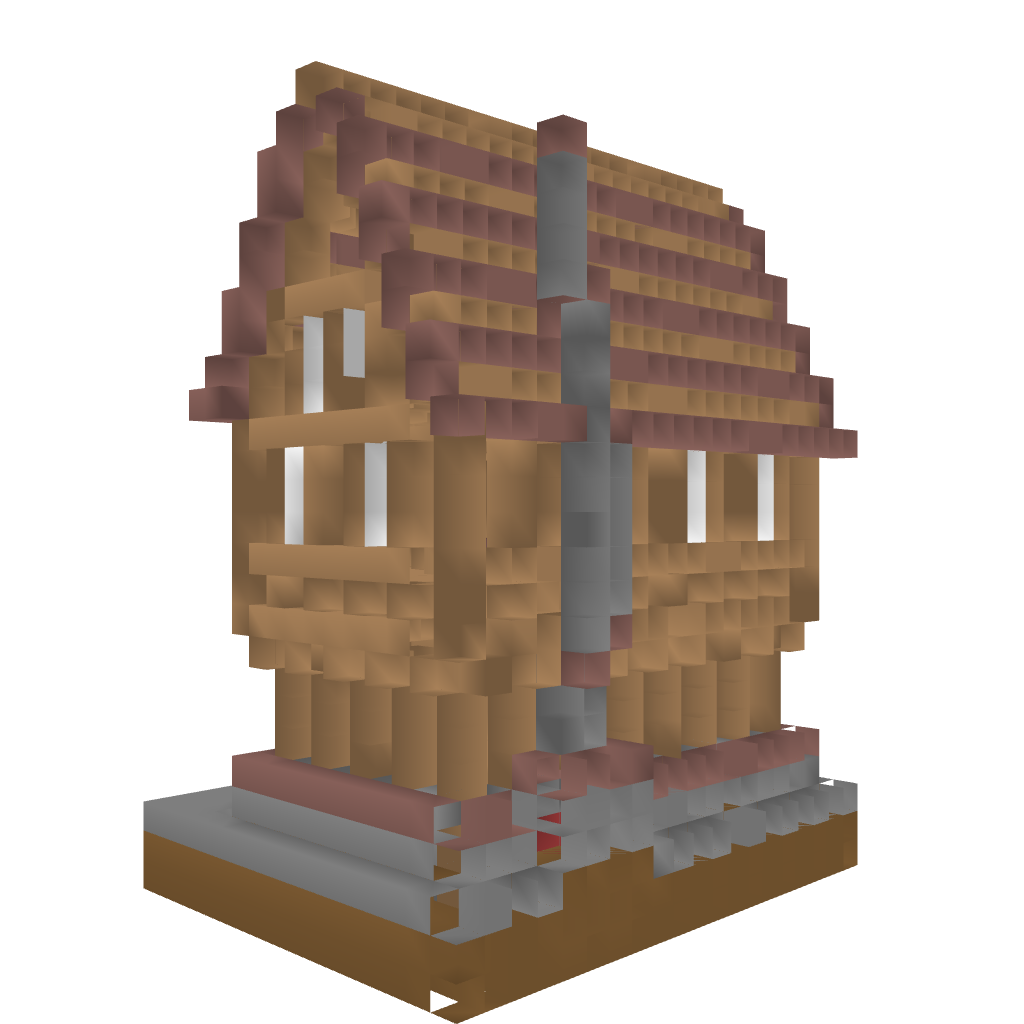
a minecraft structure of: Robin's Medieval House high quality